Field crop: tomato
Growth stage: 1
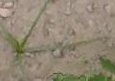
Species: cyperus